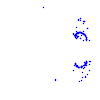
Particle: proton